Question: I would like to know how to remove padding between 'Path2' and 'Path3' since 'legend.label.padding' is applied to all of them.

'''
legend: {
visible: true,
labels: { padding: 10}
},
series: [{
name: "Path1",
data: stats,
markers: {
visible: false,
color: 'red'
}
}, {
name: "Path2",
data: stats2,
markers: {
visible: false
},{
name: "Path3",
data: stats2,
markers: {
visible: false,
color: 'blue'
}
}],
'''
<URL>
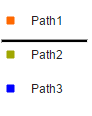
Answer: The easiest way is to manually select this element in js and set your own transformation matrix:
'''
$('#chart > svg:nth-child(1) > g:nth-child(2) > g:nth-child(5) > g:nth-child(1) > g:nth-child(3)')
.attr('transform', 'matrix(1,0,0,1,439,100.5)');
'''
But this is not so good solution, because it is not resistant to changes in Kendo library
EDIT:
You can also try to use legend.item.visual property to setup legend conditionally in function: <URL>